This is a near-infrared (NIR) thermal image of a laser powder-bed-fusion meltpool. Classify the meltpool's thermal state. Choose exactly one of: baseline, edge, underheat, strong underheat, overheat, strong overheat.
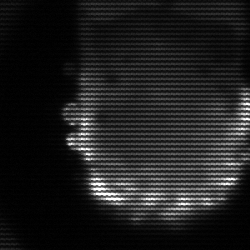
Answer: baseline